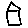
Label: house